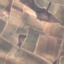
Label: PermanentCrop